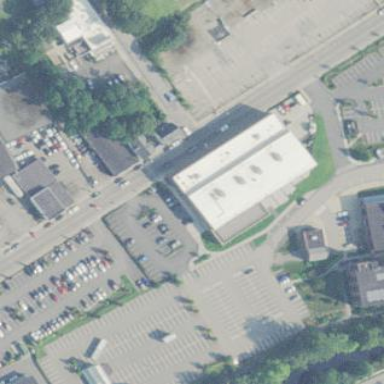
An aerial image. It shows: Arts center housed in building.